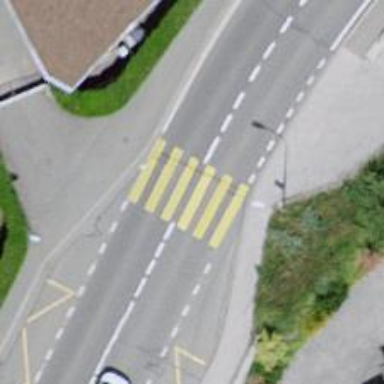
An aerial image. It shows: Zebra crossing on the road.